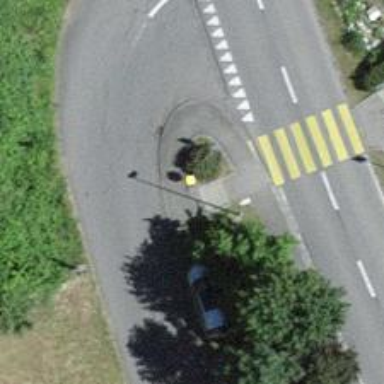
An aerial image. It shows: Post box.